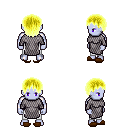
a pixel art fantasy rpg character, male body template, dark elf, purple skin, chain mail, white pants, gold plain hairstyle, brown slippers, four views (front, back, left, right), 2x2 character sprite sheet, small pixel art, hard edges, no anti-aliasing